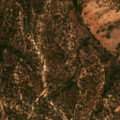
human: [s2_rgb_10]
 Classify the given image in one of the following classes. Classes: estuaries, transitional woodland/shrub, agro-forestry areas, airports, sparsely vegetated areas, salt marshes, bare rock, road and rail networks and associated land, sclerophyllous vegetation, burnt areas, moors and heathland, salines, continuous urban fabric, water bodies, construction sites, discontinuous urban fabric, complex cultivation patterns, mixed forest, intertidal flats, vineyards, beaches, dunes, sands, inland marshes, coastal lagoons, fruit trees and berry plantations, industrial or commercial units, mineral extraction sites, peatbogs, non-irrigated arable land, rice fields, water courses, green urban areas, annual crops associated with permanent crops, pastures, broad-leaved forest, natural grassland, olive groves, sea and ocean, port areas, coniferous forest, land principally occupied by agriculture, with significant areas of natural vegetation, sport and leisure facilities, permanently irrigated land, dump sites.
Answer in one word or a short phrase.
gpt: agro-forestry areas, broad-leaved forest